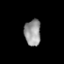
Tissue: prostate
Cell type: T cells
Senescence score: 0.2777
Nuclear area (px): 420
Mean DAPI intensity: 151.49